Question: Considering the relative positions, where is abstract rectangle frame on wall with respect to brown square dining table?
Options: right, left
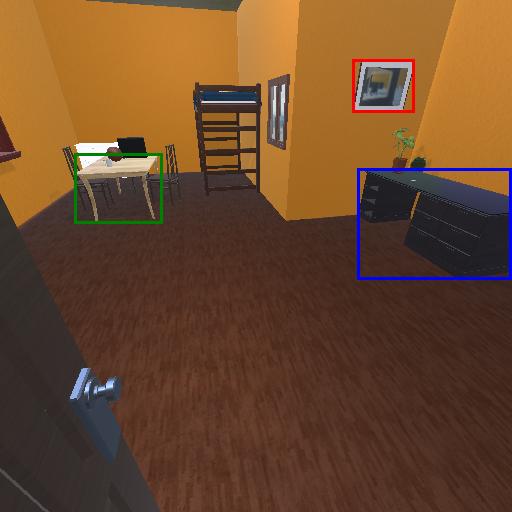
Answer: right